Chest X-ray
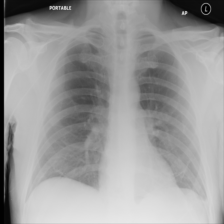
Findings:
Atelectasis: negative
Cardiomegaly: negative
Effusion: negative
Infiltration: negative
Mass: negative
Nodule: negative
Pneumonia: negative
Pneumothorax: negative
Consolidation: negative
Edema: negative
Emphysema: negative
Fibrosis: negative
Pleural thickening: negative
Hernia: negative